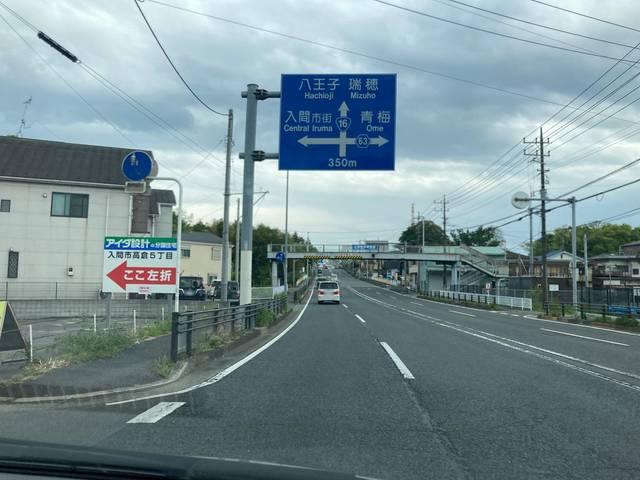
Region: Japan
Coordinates: 35.831, 139.38